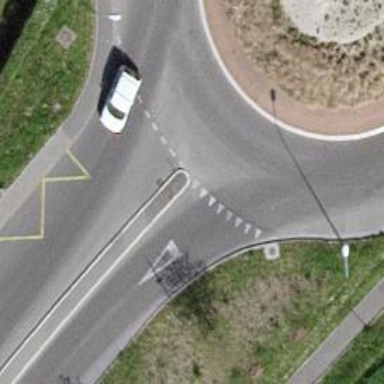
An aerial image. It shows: Secondary road around roundabout.